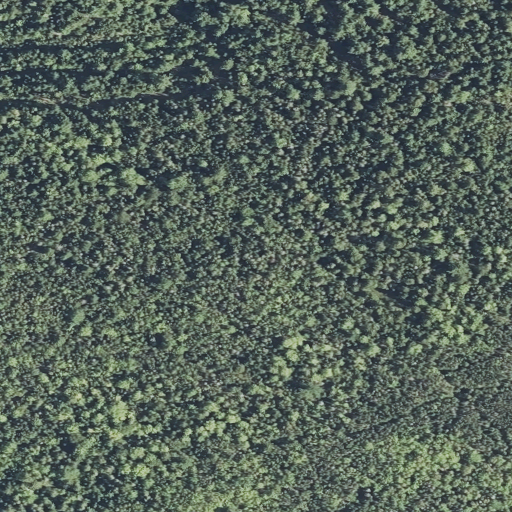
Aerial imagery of mountain in Maine named Elliott Mountain containing evergreen forest, grassland, mixed forest, and deciduous forest